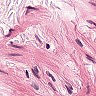
Metastatic tissue present: no